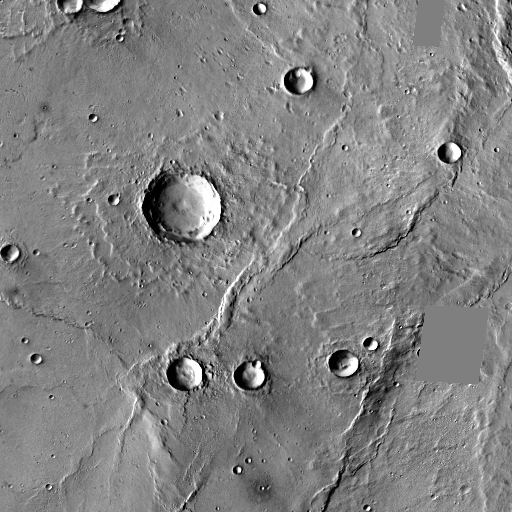
Crater classes present: Background, Other, Layered, Buried, Secondary